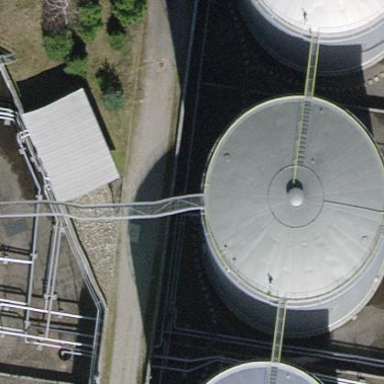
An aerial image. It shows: Building with storage tank.